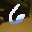
Label: 6